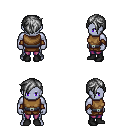
a pixel art fantasy rpg character, male body template, dark elf, purple skin, leather chest armor, magenta pants, gray pixie cut hairstyle, cloth bracers, black shoes, four views (front, back, left, right), 2x2 character sprite sheet, small pixel art, hard edges, no anti-aliasing